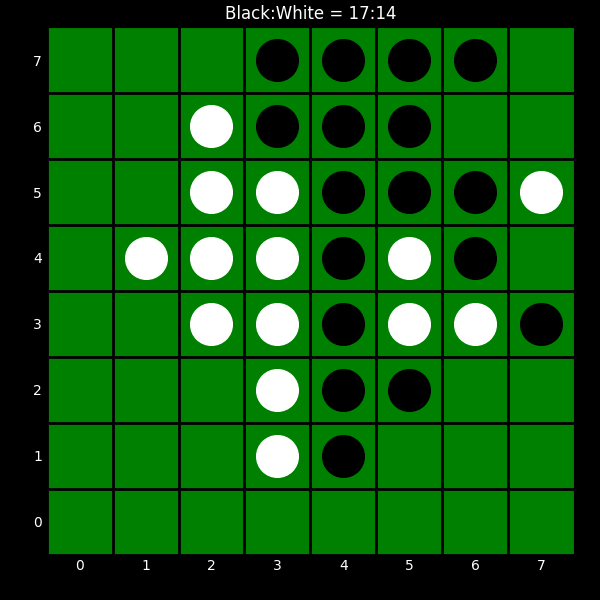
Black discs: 17
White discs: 14